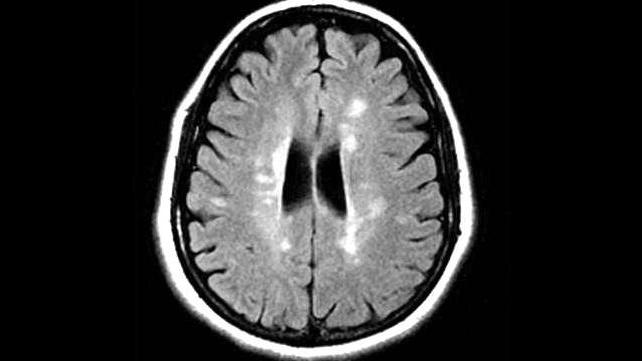
Label: notumor